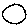
Label: moon